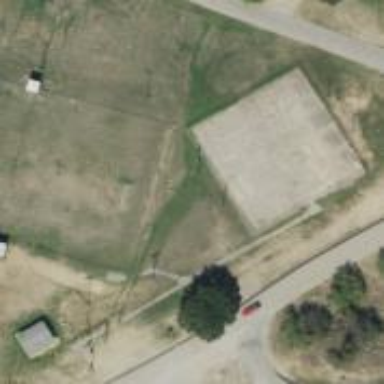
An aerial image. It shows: Tennis court on the leisure land pitch.